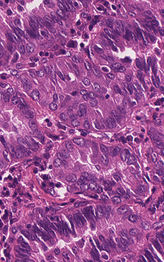
Tumor epithelial tissue: yes
Tumor-associated stroma tissue: yes
Normal tissue: no